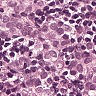
Metastatic tissue present: yes